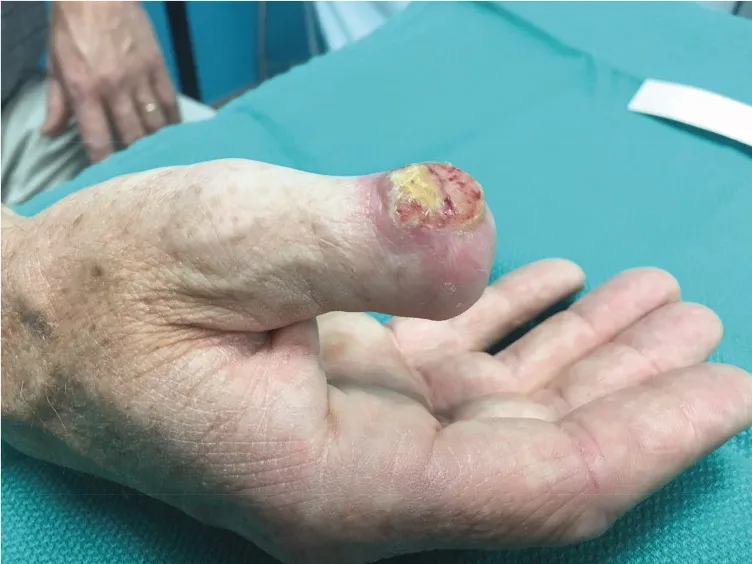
Initial patient presentation to the plastic surgery clinic in August of 2017 post initial surgery demonstrating the recurrence of the lesion on the dorsum of the right thumb interphalageal joint.
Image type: medical_photograph (other_medical_photograph)